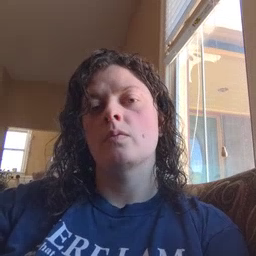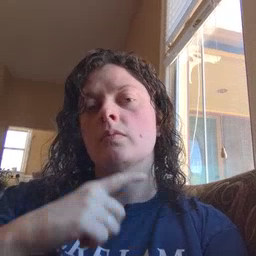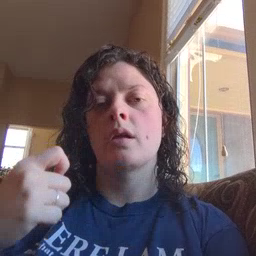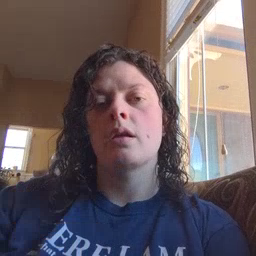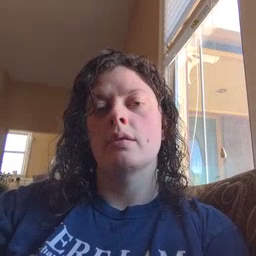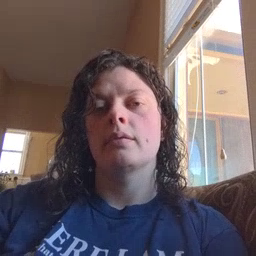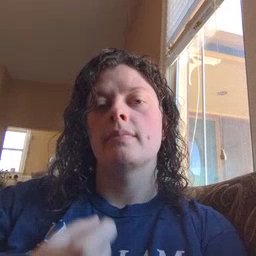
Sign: dry